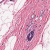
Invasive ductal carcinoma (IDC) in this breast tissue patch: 0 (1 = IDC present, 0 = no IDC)